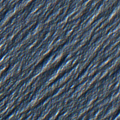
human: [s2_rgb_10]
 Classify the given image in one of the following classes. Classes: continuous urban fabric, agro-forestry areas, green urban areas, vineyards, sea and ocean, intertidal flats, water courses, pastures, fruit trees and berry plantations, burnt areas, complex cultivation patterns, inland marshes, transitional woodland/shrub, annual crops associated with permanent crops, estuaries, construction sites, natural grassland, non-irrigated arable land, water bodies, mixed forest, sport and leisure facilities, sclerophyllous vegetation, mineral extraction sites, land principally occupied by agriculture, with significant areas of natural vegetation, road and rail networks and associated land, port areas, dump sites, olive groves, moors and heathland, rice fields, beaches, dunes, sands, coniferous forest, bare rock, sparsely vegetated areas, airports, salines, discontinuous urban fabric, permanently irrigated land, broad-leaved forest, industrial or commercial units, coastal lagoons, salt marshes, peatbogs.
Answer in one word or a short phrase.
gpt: continuous urban fabric